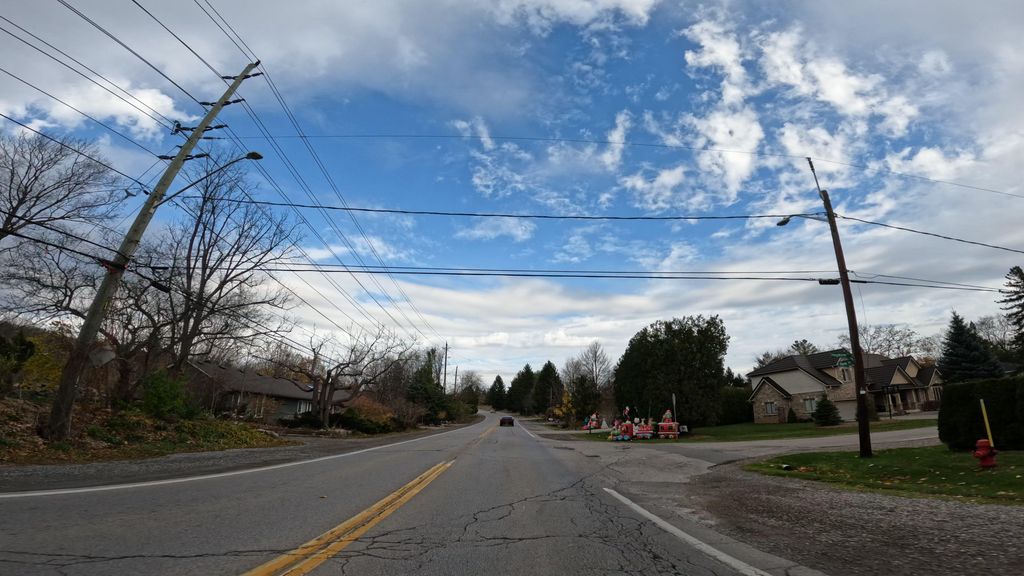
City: hamilton